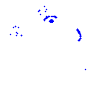
Particle: kaon